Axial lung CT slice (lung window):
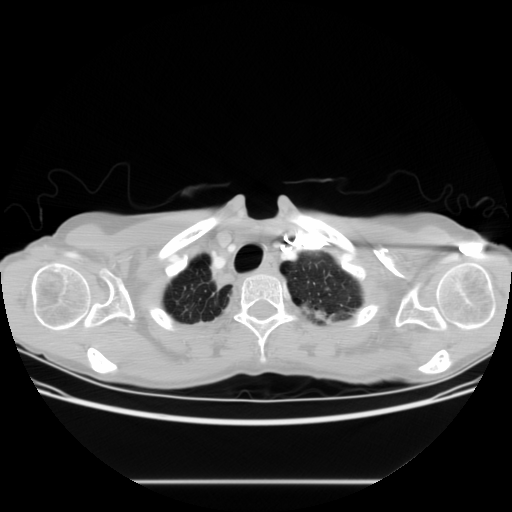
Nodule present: no